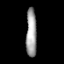
Tissue: prostate
Cell type: Myeloid cells
Senescence score: 0.7412
Nuclear area (px): 500
Mean DAPI intensity: 159.878